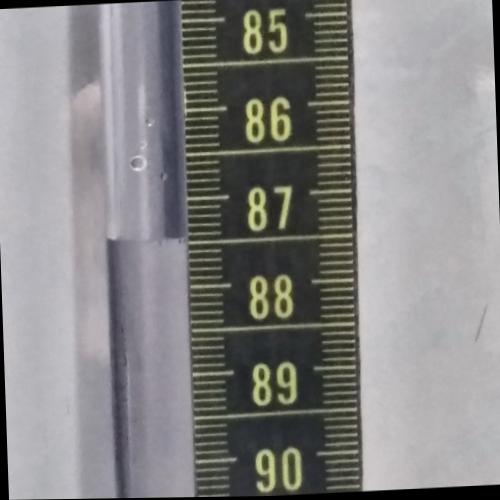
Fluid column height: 87.5 cm